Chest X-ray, PA view. Patient: 52 years old, sex M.
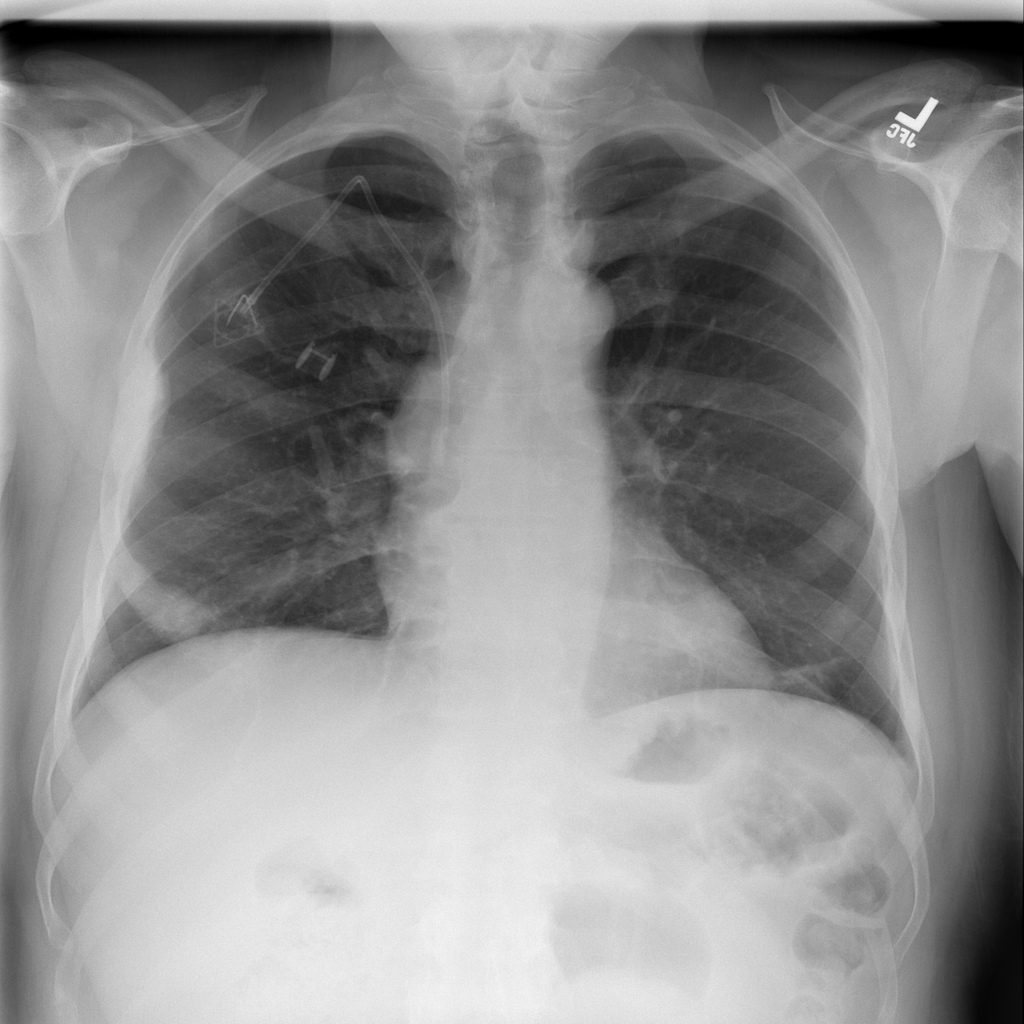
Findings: Atelectasis